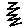
Label: zigzag